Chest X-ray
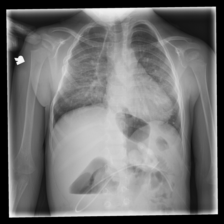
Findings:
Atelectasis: negative
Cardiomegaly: negative
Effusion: negative
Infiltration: negative
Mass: negative
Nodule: negative
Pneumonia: negative
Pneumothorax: negative
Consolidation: negative
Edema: negative
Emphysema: negative
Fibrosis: negative
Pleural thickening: negative
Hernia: negative